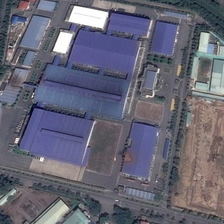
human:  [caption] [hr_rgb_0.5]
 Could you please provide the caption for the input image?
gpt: many purple blue buildings are surrounded by green trees in an industrial area .

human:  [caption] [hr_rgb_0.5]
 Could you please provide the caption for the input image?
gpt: many purple blue buildings are surrounded by green trees in an industrial area .

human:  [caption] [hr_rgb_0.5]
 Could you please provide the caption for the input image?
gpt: many purple blue buildings are surrounded by green trees in an industrial area .

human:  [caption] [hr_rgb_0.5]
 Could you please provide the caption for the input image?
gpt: many purple blue buildings are surrounded by green trees in an industrial area .

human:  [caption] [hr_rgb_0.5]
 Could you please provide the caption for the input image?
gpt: many purple blue buildings are surrounded by green trees in an industrial area .